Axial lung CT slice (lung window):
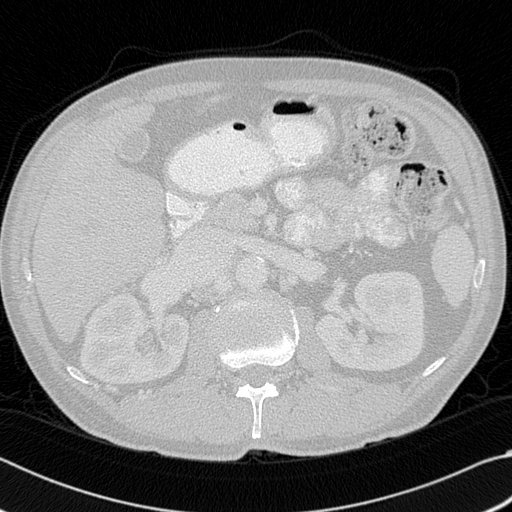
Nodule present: no